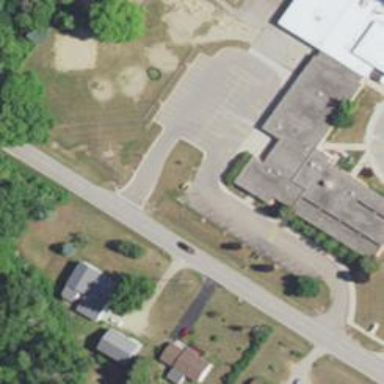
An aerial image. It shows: School.